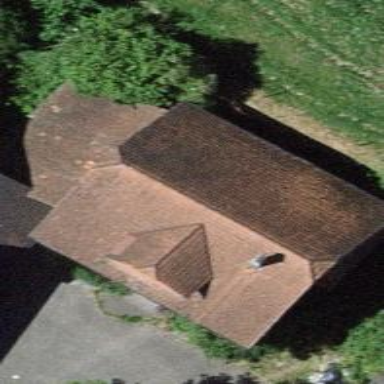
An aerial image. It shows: Simple house.